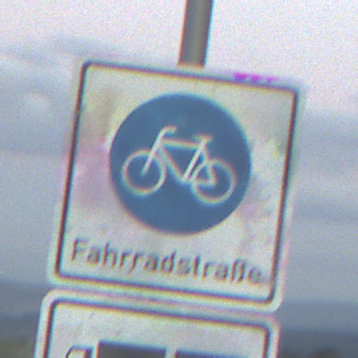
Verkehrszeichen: BeginnFahrradstrasse
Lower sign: MehrspurigeFahrzeugeFrei4
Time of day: SunriseSunset
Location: Outdoor (Nature)
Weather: PartlyCloudy
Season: NotSpecified
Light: Natural